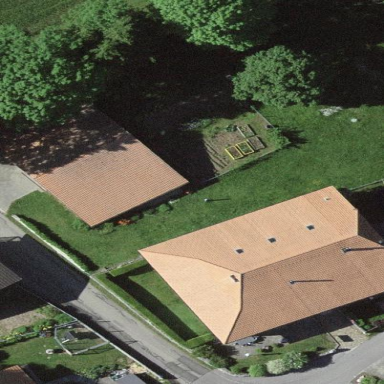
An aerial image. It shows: Residential building.